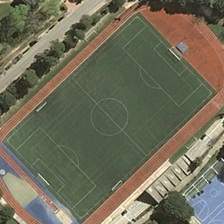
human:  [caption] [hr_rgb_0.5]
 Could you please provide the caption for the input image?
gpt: some green trees are around a playground near a road .

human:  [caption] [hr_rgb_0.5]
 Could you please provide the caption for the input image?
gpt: some green trees are around a playground near a road .

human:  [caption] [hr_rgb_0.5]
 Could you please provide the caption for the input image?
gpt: some green trees are around a playground near a road .

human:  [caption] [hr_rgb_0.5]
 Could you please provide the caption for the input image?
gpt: some green trees are around a playground near a road .

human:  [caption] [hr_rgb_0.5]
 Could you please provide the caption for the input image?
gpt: some green trees are around a playground near a road .